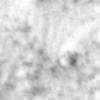
Label: no_change